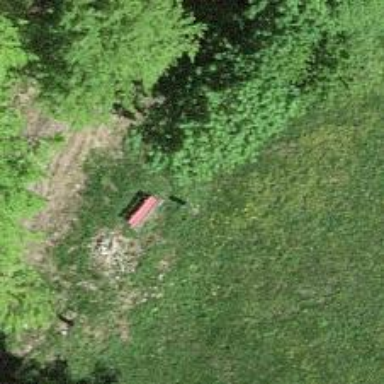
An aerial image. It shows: Bench.